Question: friends,
i want to add google like circular current location icon in my application
as given in example any one guide me how to achieve this?
is this simple image or what?
any help would be appreciated.
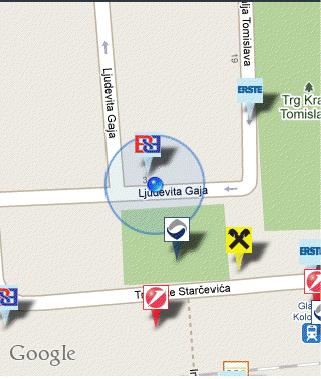
Answer: You should create an ItemizedOverlay, if you are speaking about google maps on Android.
You can check <URL> stackoverflow question and see the code and links in the posts.